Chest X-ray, AP view. Patient: 80 years old, sex F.
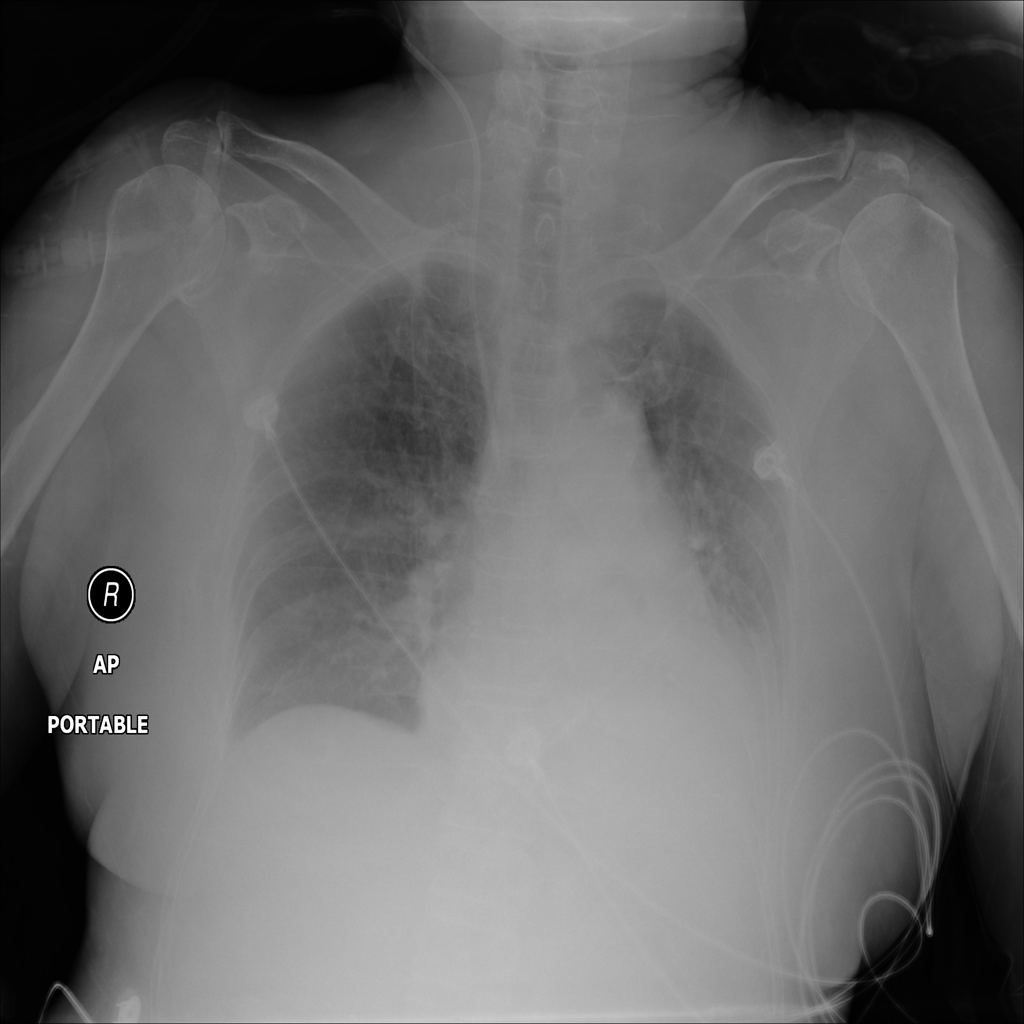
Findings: Consolidation, Effusion